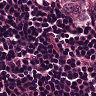
Metastatic tissue present: no